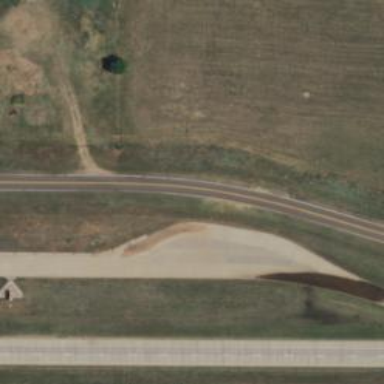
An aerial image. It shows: Tertiary road with asphalt surface and frontage road.